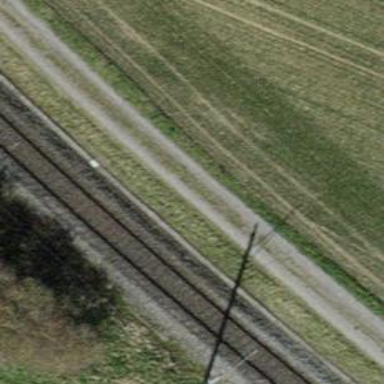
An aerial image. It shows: Track with pebblestone surface at grade 5 track type.